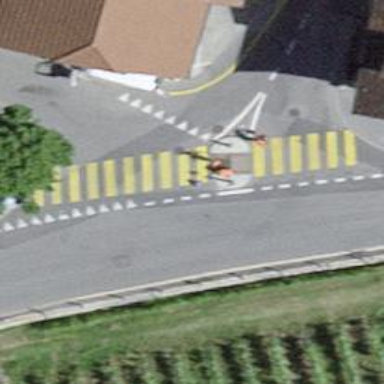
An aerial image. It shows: Zebra crossing on the road.